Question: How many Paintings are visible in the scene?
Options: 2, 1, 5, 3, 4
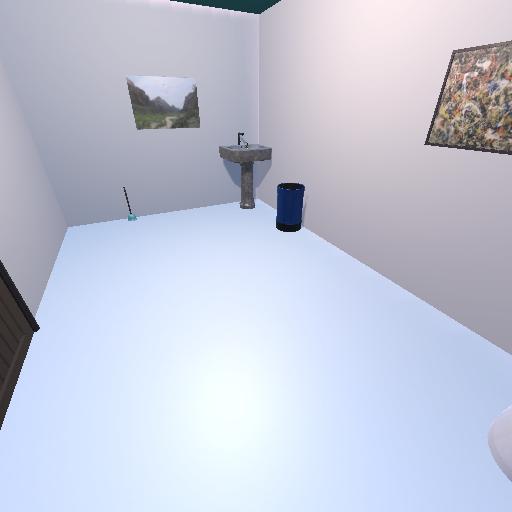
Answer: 2